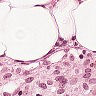
Metastatic tissue present: no